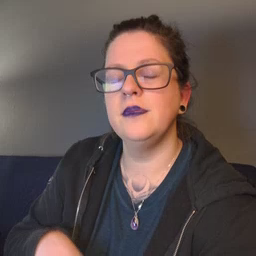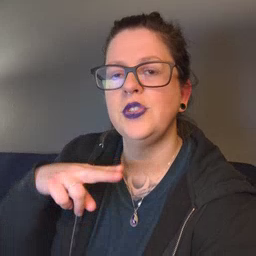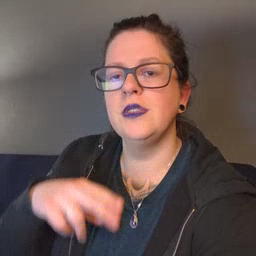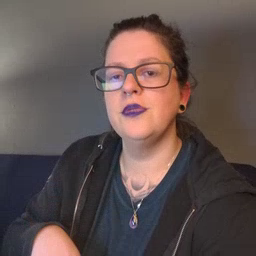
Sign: chair